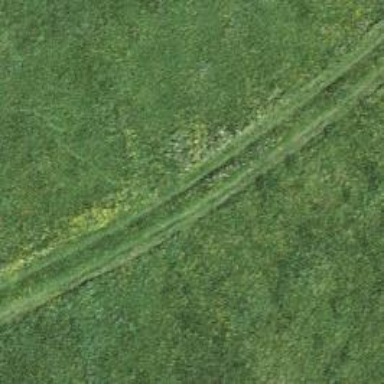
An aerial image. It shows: Grass track with grade5 track type.